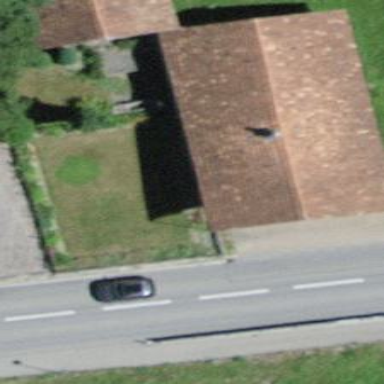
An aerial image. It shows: Residential building.